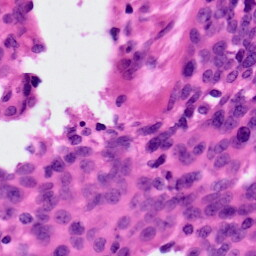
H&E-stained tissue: Ovarian